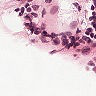
Metastatic tissue present: no